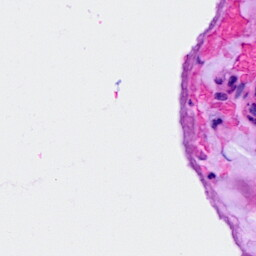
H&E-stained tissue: Ovarian